Question: I am very new to Android Studio. As a beginner I have created a simple app just for testing purpose and to view the appearance of Android studio material theme. I am currently working with latest version ie. L preview - Studio 0.8.2 version.
Here, I have just created textview, edittext, radio buttons and checkboxes. When I select male or female, it appears sky blue color. Could I be able to change sky blue color as a green or yellow color?
I do not know what is the name for that. From the picture can able to see edittext, radio buttons and checkboxes selected state as a sky blue color. When I try to click or select anything then those checkboxes or radio buttons need to change from default color to other colors like green or yellow!
# Code
In res/values/styles.xml,
'''
<resources>
<!-- Base application theme. -->
<color name="custom_theme_color">#b0b0ff</color>
<style name="CustomTheme" parent="android:Theme.Material">
<item name="android:colorBackground">@color/custom_theme_color</item>
</style>
</resources>
'''
In Android Studio Manifest.xml,
'''
android:theme="@style/CustomTheme" >
'''
Is there any other possible to change from default sky blue color to green or yellow or purple?

Is there any other way to change default sky blue color theme to other colors like pink or green?
How could I do this?
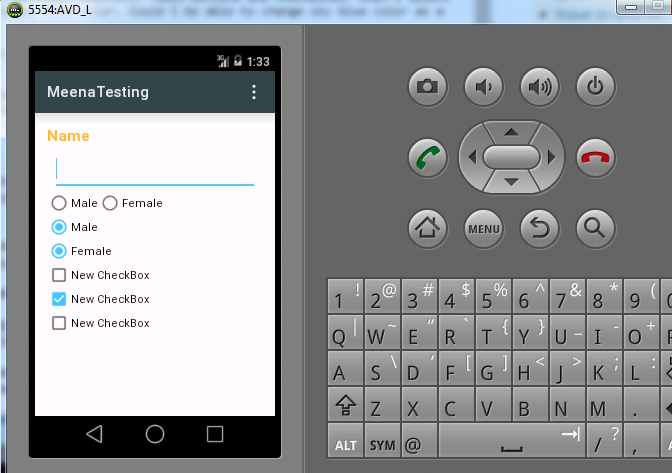
Answer: # First Method:
In res/values-v21/styles.xml,
'''
<style name="AppTheme" parent="android:Theme.Material.Light.DarkActionBar">
<item name="android:colorAccent">@color/custom_theme_color</item>
<item name="android:colorPrimaryDark">@color/custom_theme_color</item>
<item name="android:colorPrimary">@color/custom_theme_color</item>
</style>
'''

The above code is simple and working well. In Android studio, it could be able to change from default sky blue color to any other colors like pink or green!
# Second Method:
Create 3 files under xml ie. res/xml such as checked.xml, unchecked.xml and custom_checkbox.xml
'''
<shape xmlns:android="http://schemas.android.com/apk/res/android">
<stroke android:width="2px" android:color="#FF00FF" />
<size android:height="20dp" android:width="20dp"/>
</shape>
'''
'''
<shape xmlns:android="http://schemas.android.com/apk/res/android">
<stroke android:width="2px" android:color="#ffc0c0c0" />
<size android:height="20dp" android:width="20dp"/>
</shape>
'''
'''
<?xml version="1.0" encoding="utf-8"?>
<selector xmlns:android="http://schemas.android.com/apk/res/android">
<item android:state_checked="true"
android:drawable="@xml/checked" />
<item android:state_pressed="true"
android:drawable="@xml/checked" />
<item android:drawable="@xml/unchecked" />
</selector>
'''
From above second method, it (customized file) also could be able to create any shapes and colors based on our requirements. Even we can be able to customize the style, shapes and themes for a widget by using 2nd method.
Above two methods are working fine for me!